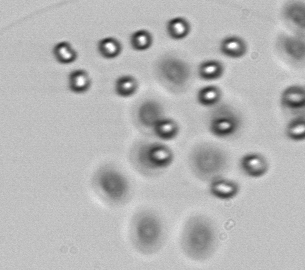
Label: Phaeocystis